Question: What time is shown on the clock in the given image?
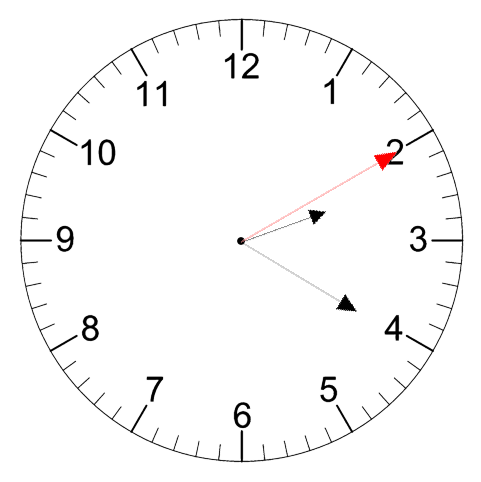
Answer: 02:20:10